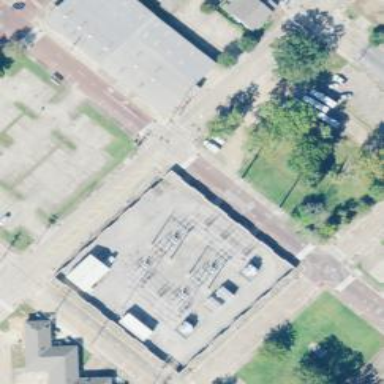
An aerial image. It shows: Switch for power supply.